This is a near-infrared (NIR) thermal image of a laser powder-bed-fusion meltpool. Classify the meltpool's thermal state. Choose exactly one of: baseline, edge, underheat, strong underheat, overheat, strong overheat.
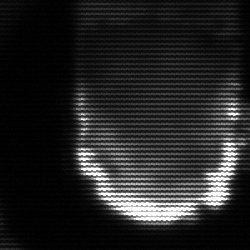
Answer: baseline